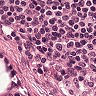
Metastatic tissue present: no